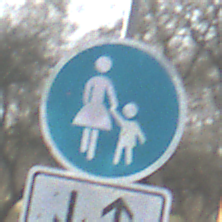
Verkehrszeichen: Gehweg
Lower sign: RichtungsangabeDurchPfeile8
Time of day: MorningAfternoon
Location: Outdoor (Suburban)
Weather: PartlyCloudy
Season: NotSpecified
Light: Natural